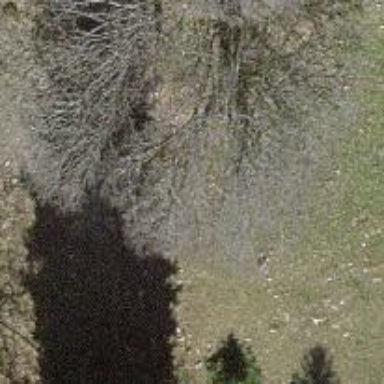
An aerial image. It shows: Beautiful tree in nature.